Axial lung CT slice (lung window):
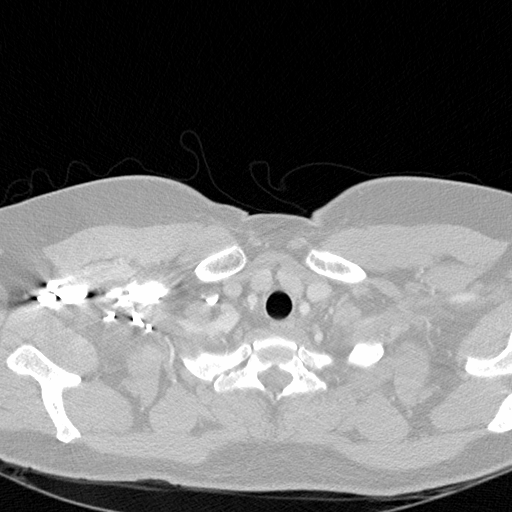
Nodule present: no